Field crop: tomato
Growth stage: 1
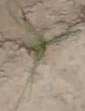
Species: cyperus